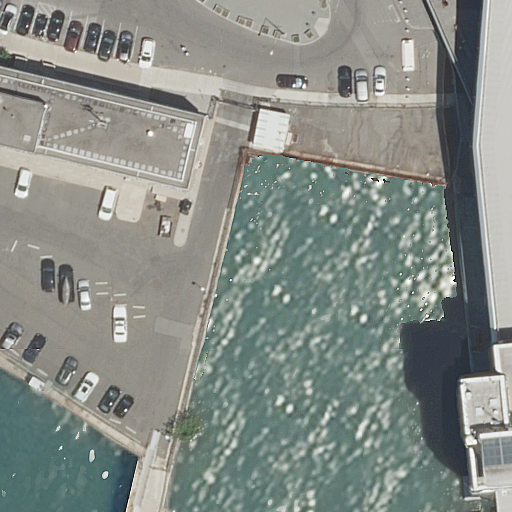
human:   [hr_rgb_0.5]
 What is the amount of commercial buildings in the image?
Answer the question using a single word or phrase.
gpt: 0

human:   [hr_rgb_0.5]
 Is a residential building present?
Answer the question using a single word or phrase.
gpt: yes

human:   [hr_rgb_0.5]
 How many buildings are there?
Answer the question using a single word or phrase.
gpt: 5

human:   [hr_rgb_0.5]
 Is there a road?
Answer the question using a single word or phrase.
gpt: yes

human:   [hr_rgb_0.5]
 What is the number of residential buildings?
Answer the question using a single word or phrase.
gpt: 3

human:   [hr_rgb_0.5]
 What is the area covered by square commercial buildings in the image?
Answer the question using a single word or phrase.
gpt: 0m2

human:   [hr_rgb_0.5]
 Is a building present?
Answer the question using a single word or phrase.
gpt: yes

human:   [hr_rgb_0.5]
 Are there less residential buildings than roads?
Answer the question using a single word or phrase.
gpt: no

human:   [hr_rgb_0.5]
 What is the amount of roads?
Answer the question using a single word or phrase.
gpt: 3

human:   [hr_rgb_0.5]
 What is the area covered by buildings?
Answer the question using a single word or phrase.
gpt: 1485m2

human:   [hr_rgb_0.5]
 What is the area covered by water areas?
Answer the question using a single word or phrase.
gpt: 4137m2

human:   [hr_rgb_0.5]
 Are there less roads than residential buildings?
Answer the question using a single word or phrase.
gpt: no

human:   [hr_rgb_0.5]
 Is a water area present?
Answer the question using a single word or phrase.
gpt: yes

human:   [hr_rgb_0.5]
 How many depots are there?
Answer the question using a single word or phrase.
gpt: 0

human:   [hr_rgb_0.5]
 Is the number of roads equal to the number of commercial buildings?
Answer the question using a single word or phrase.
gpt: no

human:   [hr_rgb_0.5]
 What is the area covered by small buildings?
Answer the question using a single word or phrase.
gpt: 65m2

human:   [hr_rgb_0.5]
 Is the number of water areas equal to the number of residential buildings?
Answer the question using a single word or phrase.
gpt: no

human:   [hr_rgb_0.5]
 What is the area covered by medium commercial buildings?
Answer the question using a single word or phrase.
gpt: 0m2

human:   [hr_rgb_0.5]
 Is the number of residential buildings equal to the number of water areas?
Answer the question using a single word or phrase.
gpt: no

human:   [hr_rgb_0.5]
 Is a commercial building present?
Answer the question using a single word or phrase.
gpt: no

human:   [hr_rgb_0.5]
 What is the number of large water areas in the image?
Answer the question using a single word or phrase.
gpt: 1

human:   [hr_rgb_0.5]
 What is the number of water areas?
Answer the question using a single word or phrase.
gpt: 1

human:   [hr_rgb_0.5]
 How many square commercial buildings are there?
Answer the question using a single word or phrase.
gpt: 0

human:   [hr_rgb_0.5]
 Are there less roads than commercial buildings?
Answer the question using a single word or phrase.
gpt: no

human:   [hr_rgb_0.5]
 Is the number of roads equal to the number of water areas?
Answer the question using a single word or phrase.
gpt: no

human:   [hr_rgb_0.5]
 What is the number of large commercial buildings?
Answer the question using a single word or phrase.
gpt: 0

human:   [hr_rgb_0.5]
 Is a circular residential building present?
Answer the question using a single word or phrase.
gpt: no

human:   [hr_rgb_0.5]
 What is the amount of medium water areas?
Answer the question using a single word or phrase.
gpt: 0

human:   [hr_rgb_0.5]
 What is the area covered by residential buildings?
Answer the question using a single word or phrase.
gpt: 1420m2

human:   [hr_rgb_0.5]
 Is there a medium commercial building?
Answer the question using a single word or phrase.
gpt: no

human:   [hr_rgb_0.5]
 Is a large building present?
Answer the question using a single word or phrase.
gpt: yes

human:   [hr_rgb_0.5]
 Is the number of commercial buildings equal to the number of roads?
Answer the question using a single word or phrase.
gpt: no

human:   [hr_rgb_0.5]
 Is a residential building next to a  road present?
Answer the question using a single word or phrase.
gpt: yes

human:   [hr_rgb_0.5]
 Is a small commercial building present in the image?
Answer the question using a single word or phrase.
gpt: no

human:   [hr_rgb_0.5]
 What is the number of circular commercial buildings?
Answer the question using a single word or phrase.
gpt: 0

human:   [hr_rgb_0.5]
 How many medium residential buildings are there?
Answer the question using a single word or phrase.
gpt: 1

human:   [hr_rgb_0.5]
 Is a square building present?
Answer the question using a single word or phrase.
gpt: no

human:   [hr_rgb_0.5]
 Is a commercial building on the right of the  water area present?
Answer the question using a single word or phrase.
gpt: no

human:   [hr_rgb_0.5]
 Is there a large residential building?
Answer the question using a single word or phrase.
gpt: yes

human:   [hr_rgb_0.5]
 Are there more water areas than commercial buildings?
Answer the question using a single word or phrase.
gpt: yes

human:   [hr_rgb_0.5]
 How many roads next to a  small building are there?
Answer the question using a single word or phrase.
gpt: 3

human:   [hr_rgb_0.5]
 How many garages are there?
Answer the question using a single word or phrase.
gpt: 0

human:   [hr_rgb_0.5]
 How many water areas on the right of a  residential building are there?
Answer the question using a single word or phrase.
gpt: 0

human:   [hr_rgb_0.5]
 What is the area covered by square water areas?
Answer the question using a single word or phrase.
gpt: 0m2

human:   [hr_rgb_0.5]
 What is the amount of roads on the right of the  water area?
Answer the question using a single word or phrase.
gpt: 0

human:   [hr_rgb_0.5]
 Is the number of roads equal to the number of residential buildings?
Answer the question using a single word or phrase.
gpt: yes

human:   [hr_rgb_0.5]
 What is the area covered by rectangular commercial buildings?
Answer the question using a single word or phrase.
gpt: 0m2

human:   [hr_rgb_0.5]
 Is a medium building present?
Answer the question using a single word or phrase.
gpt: yes

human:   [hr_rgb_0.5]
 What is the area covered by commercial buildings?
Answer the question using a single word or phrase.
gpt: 0m2

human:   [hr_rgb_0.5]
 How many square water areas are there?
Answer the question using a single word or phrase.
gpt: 0

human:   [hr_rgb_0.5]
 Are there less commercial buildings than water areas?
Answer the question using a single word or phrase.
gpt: yes

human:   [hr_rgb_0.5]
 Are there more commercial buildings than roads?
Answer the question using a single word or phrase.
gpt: no

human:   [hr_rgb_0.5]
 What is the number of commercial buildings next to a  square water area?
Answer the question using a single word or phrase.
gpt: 0

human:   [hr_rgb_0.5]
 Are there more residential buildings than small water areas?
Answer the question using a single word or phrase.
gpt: yes

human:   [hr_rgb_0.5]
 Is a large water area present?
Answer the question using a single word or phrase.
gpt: yes

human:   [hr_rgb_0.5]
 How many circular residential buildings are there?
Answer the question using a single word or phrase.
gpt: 0

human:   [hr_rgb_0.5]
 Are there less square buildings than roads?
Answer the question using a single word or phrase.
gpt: yes

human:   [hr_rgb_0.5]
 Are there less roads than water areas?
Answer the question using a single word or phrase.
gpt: no

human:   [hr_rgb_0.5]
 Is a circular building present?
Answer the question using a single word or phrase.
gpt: no

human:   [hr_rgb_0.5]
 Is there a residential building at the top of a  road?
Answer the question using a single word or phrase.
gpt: yes

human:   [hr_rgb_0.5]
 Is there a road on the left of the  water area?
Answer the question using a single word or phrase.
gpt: yes

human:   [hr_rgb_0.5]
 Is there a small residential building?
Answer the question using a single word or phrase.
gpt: no

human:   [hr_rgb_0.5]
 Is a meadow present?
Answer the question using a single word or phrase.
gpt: no

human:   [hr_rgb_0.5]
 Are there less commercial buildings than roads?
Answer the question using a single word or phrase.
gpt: yes